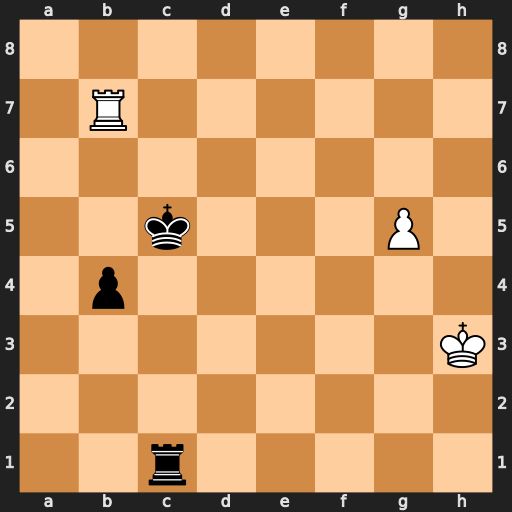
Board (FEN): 8/1R6/8/2k3P1/1p6/7K/8/2r5
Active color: w
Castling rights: -
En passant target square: -
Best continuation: Rc7+ Kd4 Rxc1